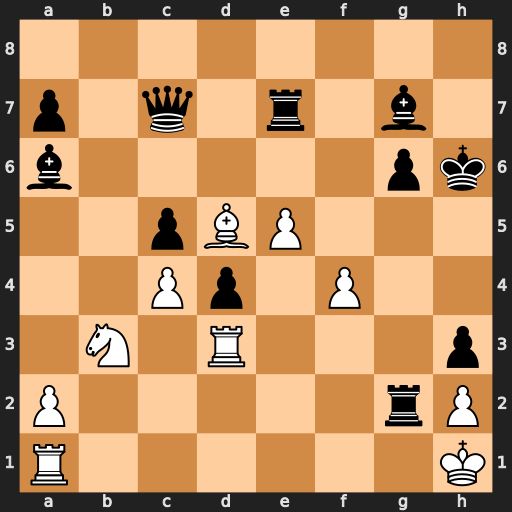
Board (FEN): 8/p1q1r1b1/b5pk/2pBP3/2Pp1P2/1N1R3p/P5rP/R6K
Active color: w
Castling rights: -
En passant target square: -
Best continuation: Rxh3#